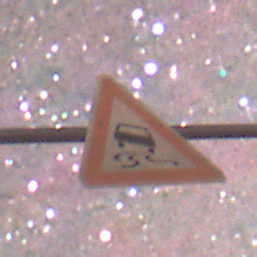
Verkehrszeichen: SchleuderOderRutschgefahr
Umgebung: Outdoor, Nature
Tageszeit: Night
Wetter: Clear
Licht: Natural
Jahreszeit: NotSpecified
Kontrast: LowContrast